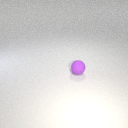
small purple rubber sphere